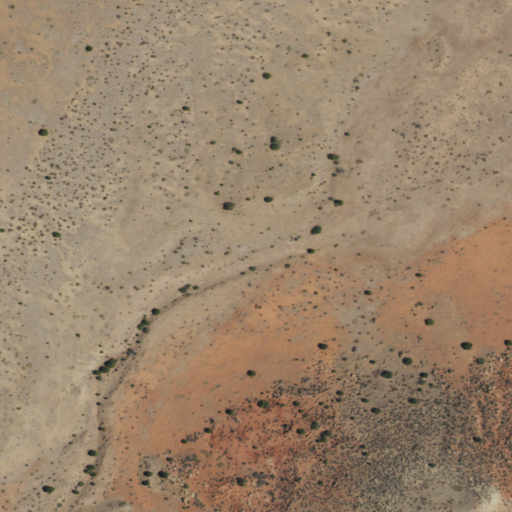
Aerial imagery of valley in New Mexico named Boulder Canyon containing shrub, grassland, and evergreen forest